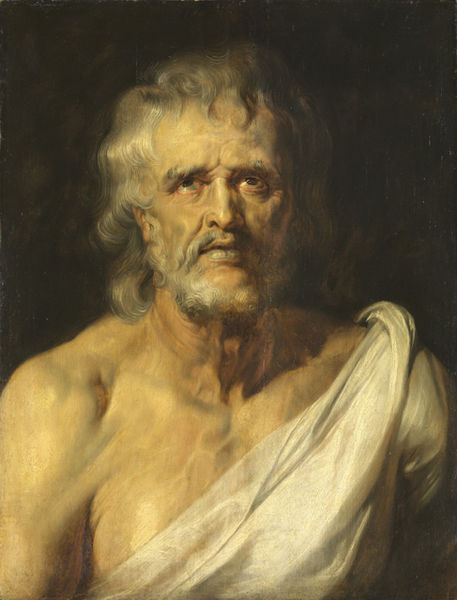
Titel: Brustbild des Philosophen Seneca
Künstler: Peter Paul Rubens
Standort: Karlsruhe
Institution: Staatliche Kunsthalle Karlsruhe
Schlagwörter: blue, white, arm, black, dark, dress, face, gray, grey, hair, nose, old, painting, portrait, robe, yellow, looking, oil painting, sheet, sad, silver, greek, man, roman, skin, background, ear, head, orange, eyes, male, look, shadow, brow, chin, mouth, scarf, wrinkles, beard, old man, curls, breast, bright, person, human, ancient, arms, cheeks, draped, neck, shoulder, toga, historical, history, rome, front, ears, easel, eye, cloth, chest, lips, pale, shoulders, cheek, tan, bible, forehead, biblical, trust, prophet, muscle, mustache, hollow, greece, anguish, muscles, pain, philosopher, suffering, apostle, lock, wound, leather, looking up, tired, forward, sorrow, grey hair, emotion, bear, brows, throat, apostles, tunic, veins, up, wounds, gray hair, upward, wrinkled, tones, scars, scar, suffer, he, weary, sorry, furrowed, pathos, smart, outh, troubled, nosem, knowledge, ligaments, toba, veings, pouches, seneca, black backgrounds, eaesel, throuat, mindful, prescious, minde3r, minder, smart asss